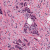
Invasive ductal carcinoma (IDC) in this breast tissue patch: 0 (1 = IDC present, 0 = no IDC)